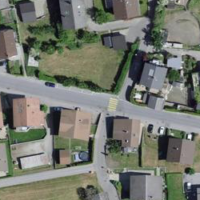
EUNIS habitat code: 54
Species observed at this site:
Mantis religiosa